Question: I am using EF 5.0.0, and I am trying to eagerly load an Airplane's PerformancePackages when I query by TabNumber, but I cannot get it to work no matter where I put it in the query.
'''
public class ReadOnlyRepository<T> : IGenericRepository<T>
where T : class
{
private bool disposed;
protected DbContext context;
protected DbQuery<T> dataset;
public ReadOnlyRepository() : this(null) { }
public ReadOnlyRepository(DbContext context)
{
this.context = context ?? new MyDataContext();
dataset = this.context.Set<T>().AsNoTracking();
disposed = false;
if (dataset.IsNull())
throw new ArgumentException(string.Format("Cannot create dataset of type {0} from supplied context.", "context", typeof(T).Name));
}
public IQueryable<T> All()
{
return dataset;
}
}
'''
*NOTE: I have, just for giggles, left off the .AsNoTracking() and it made no difference. I didn't think it would, but I tried it anyway.

Here is the query I'm trying to get working - I'm using a Repository with the usual All() method:
'''
var tabNumbers = "..." // a comma delimited string of tab numbers
var results = repo.All()
.Where(p => tabNumbers.ToUpper().Contains(p.TabNumber))
.Include(p => p.PerformancePackages)
.GroupBy(p => p.Model)
'''
I have tried to simplify the query by using '.Take(10)' and leaving off the '.GroupBy()' (as well as moving the '.Include()' to before the '.Where()') but it still returns 0 results:
'''
var results = repo.All()
.Include(p => p.PerformancePackages)
.Take(10)
'''
I have also tried to do it the old fashioned way with '.Include("PerformancePackages")' and that doesn't work either:
'''
var results = repo.All()
.Include("PerformancePackages")
.Take(10);
'''
The output I am expecting is "more than zero" performance packages (because there are no airplanes in the database without performance packages) for every airplane. I have dummied up a counter to make it easy to see how many performance packages I'm getting back, and so far the count is always zero:
'''
List<int> counter = new List<int>(results.Count());
foreach(var ap in airplanes)
{
counter.Add(ap.PerformancePackages.Count());
}
'''
Results:
'''
counter[0] = 0;
counter[1] = 0;
counter[2] = 0;
counter[3] = 0;
counter[4] = 0;
counter[5] = 0;
counter[6] = 0;
counter[7] = 0;
counter[8] = 0;
counter[9] = 0;
'''
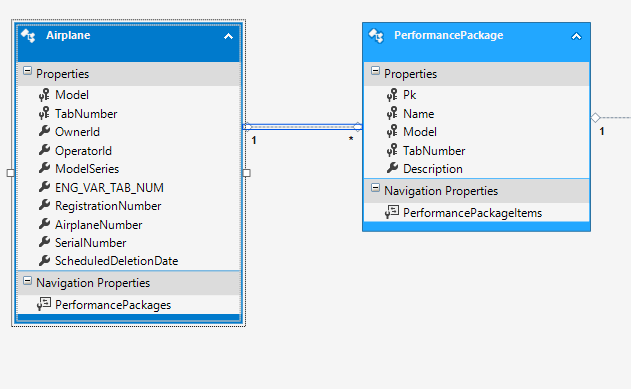
Answer: The problem turned out to be that someone was mucking around in the database and the permissions for this user to see that table somehow got "lost". I got the permissions restored, and everything works just like you'd expect it to.